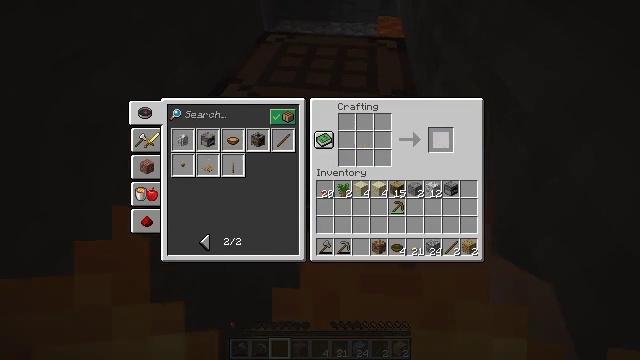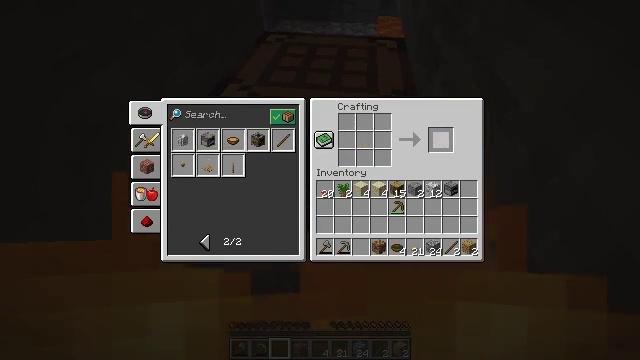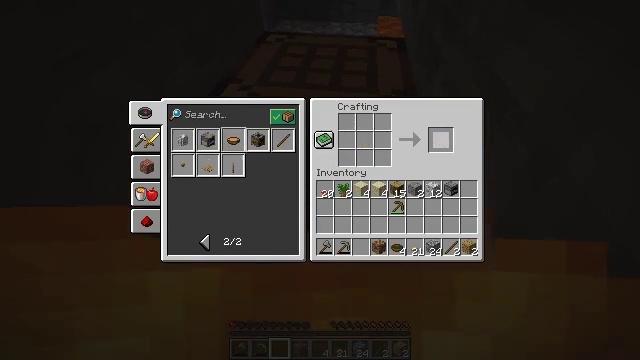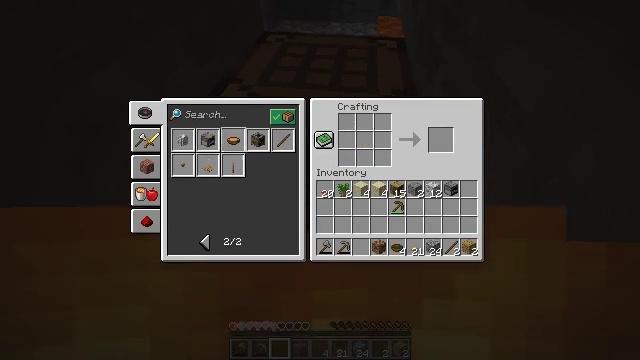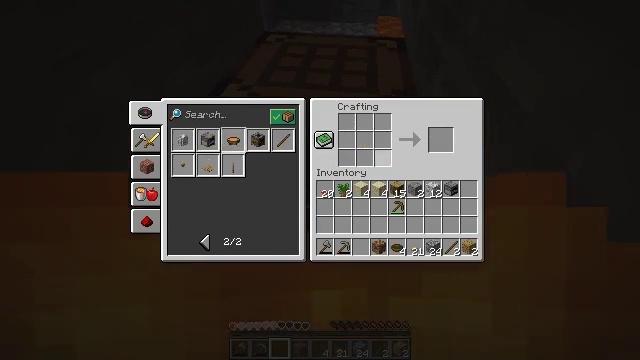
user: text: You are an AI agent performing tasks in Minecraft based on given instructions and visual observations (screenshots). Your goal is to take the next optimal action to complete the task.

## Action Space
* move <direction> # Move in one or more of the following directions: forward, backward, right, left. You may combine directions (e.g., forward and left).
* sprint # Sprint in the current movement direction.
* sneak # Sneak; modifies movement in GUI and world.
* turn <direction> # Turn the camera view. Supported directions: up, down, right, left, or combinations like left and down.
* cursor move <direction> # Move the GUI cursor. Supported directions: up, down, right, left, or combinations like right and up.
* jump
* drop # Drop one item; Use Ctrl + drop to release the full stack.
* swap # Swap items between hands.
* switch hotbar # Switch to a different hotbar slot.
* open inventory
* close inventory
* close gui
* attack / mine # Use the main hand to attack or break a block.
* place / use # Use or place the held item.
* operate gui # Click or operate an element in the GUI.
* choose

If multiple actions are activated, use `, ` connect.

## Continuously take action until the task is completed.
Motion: motion action
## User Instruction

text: Make a bowl with the crafting table.
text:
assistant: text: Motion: sneak, operate gui
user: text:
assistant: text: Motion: sneak, operate gui
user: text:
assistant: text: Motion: sneak, cursor move left
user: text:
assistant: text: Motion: sneak, cursor move left and down
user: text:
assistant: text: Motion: sneak